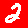
Digit: 2